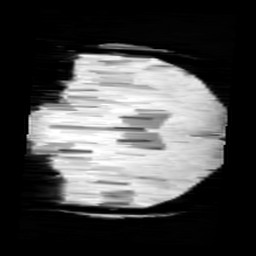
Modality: minIP
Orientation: coronal
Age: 12
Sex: male
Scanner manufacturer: siemens
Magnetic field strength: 3 T
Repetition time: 0.027 s
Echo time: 0.02 s